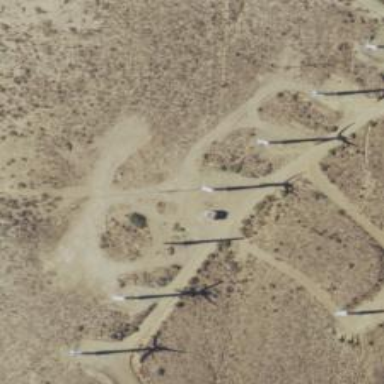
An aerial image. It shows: Wind generator powered by horizontal-axis wind turbine.